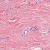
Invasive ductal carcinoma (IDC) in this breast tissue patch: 0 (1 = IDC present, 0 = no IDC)